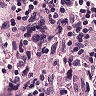
Metastatic tissue present: yes